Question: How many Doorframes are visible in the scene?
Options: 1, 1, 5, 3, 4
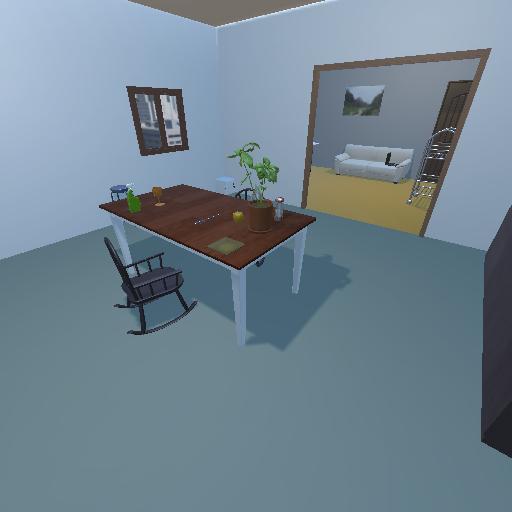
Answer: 1